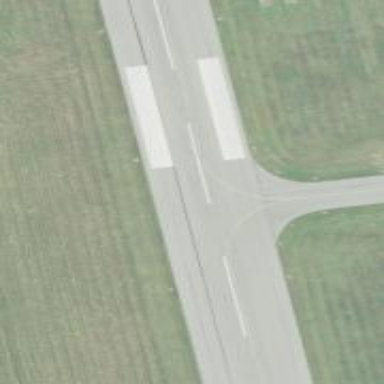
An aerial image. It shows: Runway surface made of asphalt at airport.